Question:
I am trying to create a CSS theme switcher button like below. The top image shows what I have so far and the bottom image shows what I am trying to create.
I am not the best at this stuff I am more of a back-end coder. I could really use some help.
I have a live demo of the code here <URL>
Just looking at what I have and the goal image, some differences.
- - - -
Also here is the code...it can be changed anyway to improve this, the naming and stuff could be improved I am sure but I can use any help I can get.
HTML
'''
<div class="switch-wrapper">
<div class="switcher left selected">
<span id="left">....</span>
</div>
<div class="switcher right">
<span id="right">....</span>
</div>
</div>
'''
CSS
'''
/* begin button styles */
.switch-wrapper{
width:400px;
margin:220px;
}
.switcher {
background:#507190;
display: inline-block;
max-width: 100%;
box-shadow: 1px 1px 1px rgba(0,0,0,.3);
position:relative;
}
#left, #right{
width:17px;
height:11px;
overflow:hidden;
position:absolute;
top:50%;
left:50%;
margin-top:-5px;
margin-left:-8px;
font: 0/0 a;
}
#left{
background-image: url(http://www.codedevelopr.com/assets/images/switcher.png);
background-position: 0px 0px;
}
#right{
background-image: url(http://www.codedevelopr.com/assets/images/switcher.png);
background-position: -0px -19px;
}
.left, .right{
width: 30px; height: 25px;
border: 1px solid #3C5D7E;
}
.left{
border-radius: 6px 0px 0px 6px;
}
.right{
border-radius: 0 6px 6px 0;
margin: 0 0 0 -6px
}
.switcher:hover,
.selected {
background: #27394b;
box-shadow: -1px 1px 0px rgba(255,255,255,.4),
inset 0 4px 5px rgba(0,0,0,.6),
inset 0 1px 2px rgba(0,0,0,.6);
}
'''
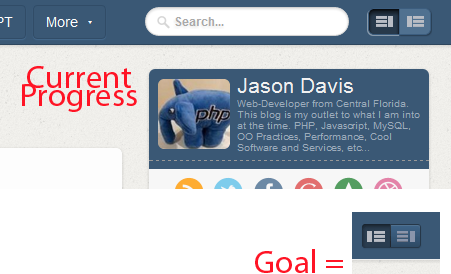
Answer: You could do a combination of border-radius rules for each browser. However, I find this to be way too tedious for small images like that. Do a .png or .jpg sprite, then set the background-position on :hover and :active
For example:
'''
#right { background: url() top right; }
#right:hover { background-position: center right; }
#right:active { background-position: bottom right; }
#left { background: url() top left; }
#left:hover { background-position: center left; }
#left:active { background-position: bottom left; }
'''
Okay, here is some modification done with css.
dabblet.com/gist/<PHONE>